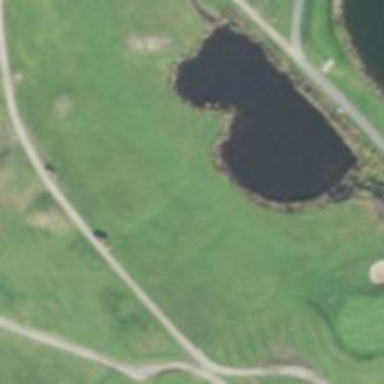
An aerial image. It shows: Golf hole.